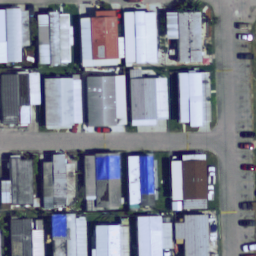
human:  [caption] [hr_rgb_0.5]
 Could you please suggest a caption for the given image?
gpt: Lots of mobile homes arranged very neatly surrounded in the mobile home park .

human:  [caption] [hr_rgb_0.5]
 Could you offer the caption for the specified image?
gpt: Many mobile homes are closed to each other in the mobile home park .

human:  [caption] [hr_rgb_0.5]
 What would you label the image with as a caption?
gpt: Many mobile homes arranged in lines in the mobile home park and some roads go through this area .

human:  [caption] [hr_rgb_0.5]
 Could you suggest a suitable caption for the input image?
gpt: Many mobile homes arranged in lines in the mobile home park .

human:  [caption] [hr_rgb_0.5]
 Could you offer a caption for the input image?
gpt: Lots of mobile homes are closed to each other and some roads go through this area .